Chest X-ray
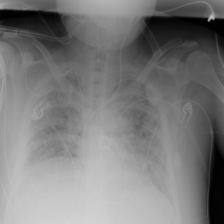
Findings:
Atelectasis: negative
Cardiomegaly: negative
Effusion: positive
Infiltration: positive
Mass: negative
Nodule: negative
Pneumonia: negative
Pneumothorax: negative
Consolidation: negative
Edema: positive
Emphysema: negative
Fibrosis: negative
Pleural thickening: negative
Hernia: negative